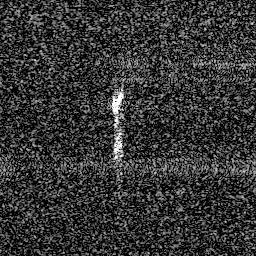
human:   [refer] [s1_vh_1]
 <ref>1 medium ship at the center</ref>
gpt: <box>[[42, 33, 49, 46, 0]]</box>